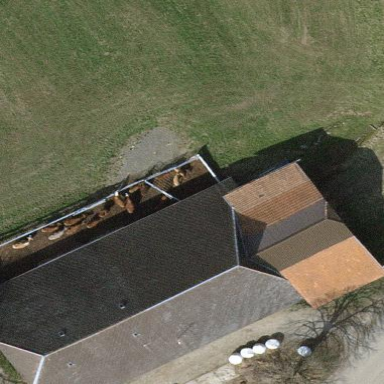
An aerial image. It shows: Farm auxiliary building.